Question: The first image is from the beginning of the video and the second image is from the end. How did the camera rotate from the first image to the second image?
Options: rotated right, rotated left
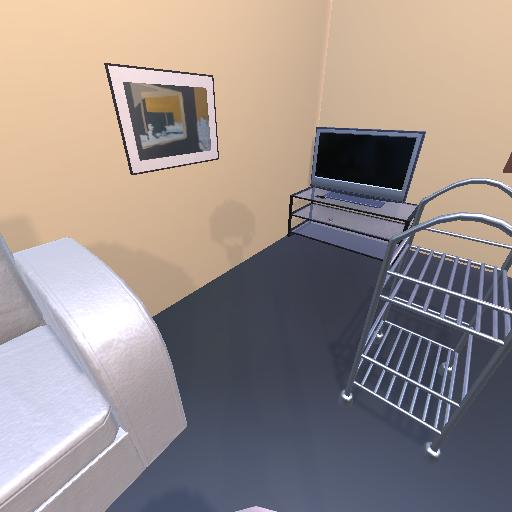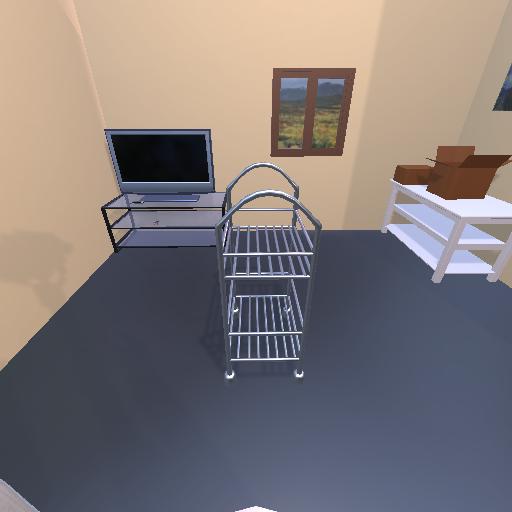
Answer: rotated right